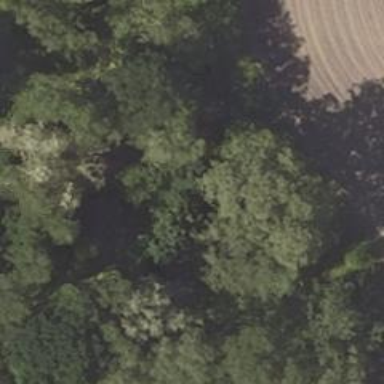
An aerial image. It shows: Row of trees in natural setting.